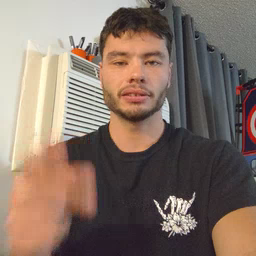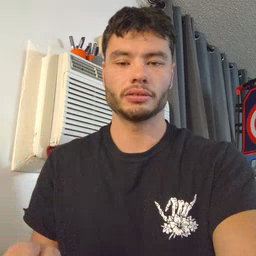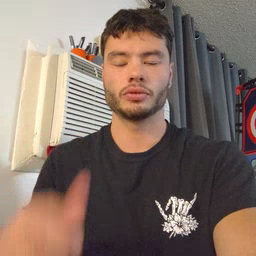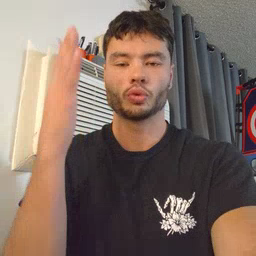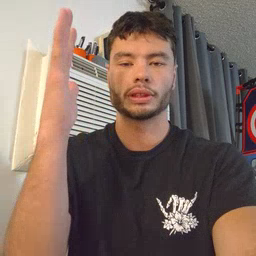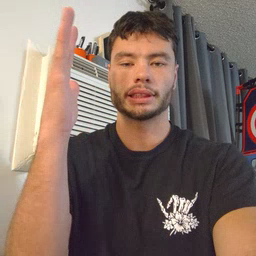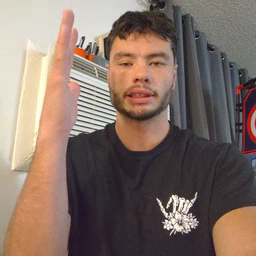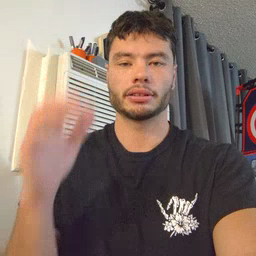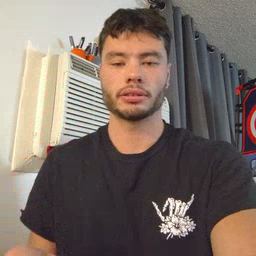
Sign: tree